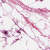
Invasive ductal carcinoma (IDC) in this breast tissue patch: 0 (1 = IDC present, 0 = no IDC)